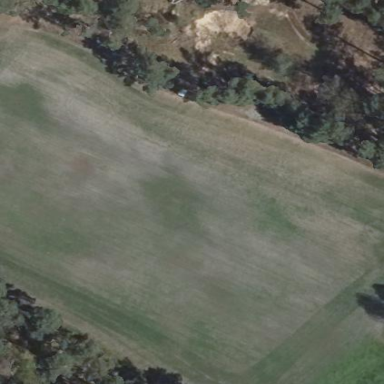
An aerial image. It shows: Area covered with grass.